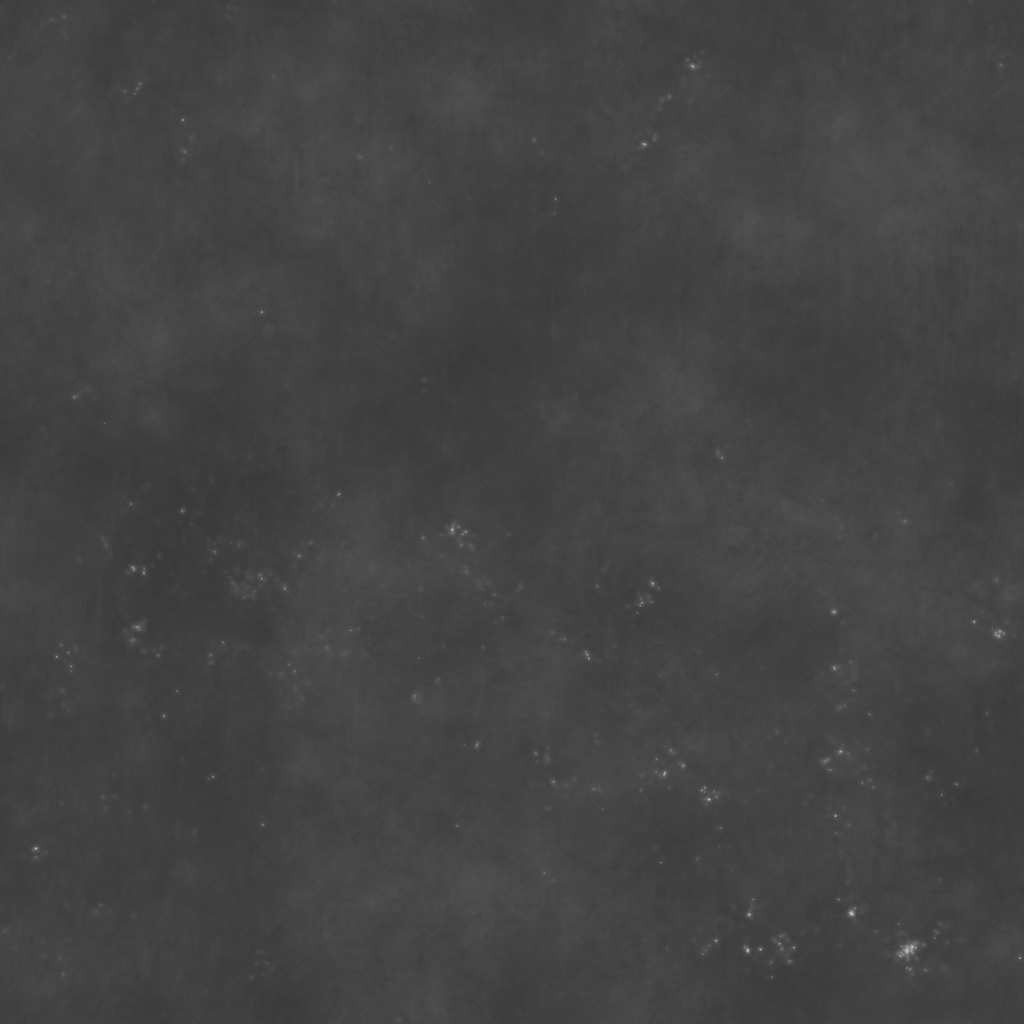
Texture map type: Roughness